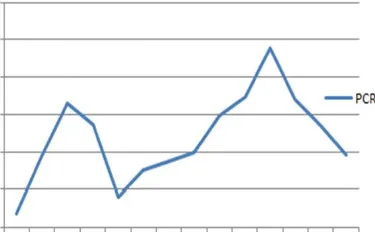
Serum CRP curve.
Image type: chart (chart)